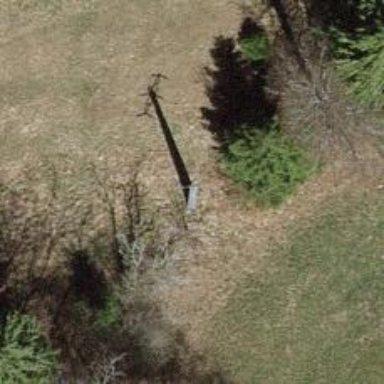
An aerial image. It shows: Power pole.